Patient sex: F
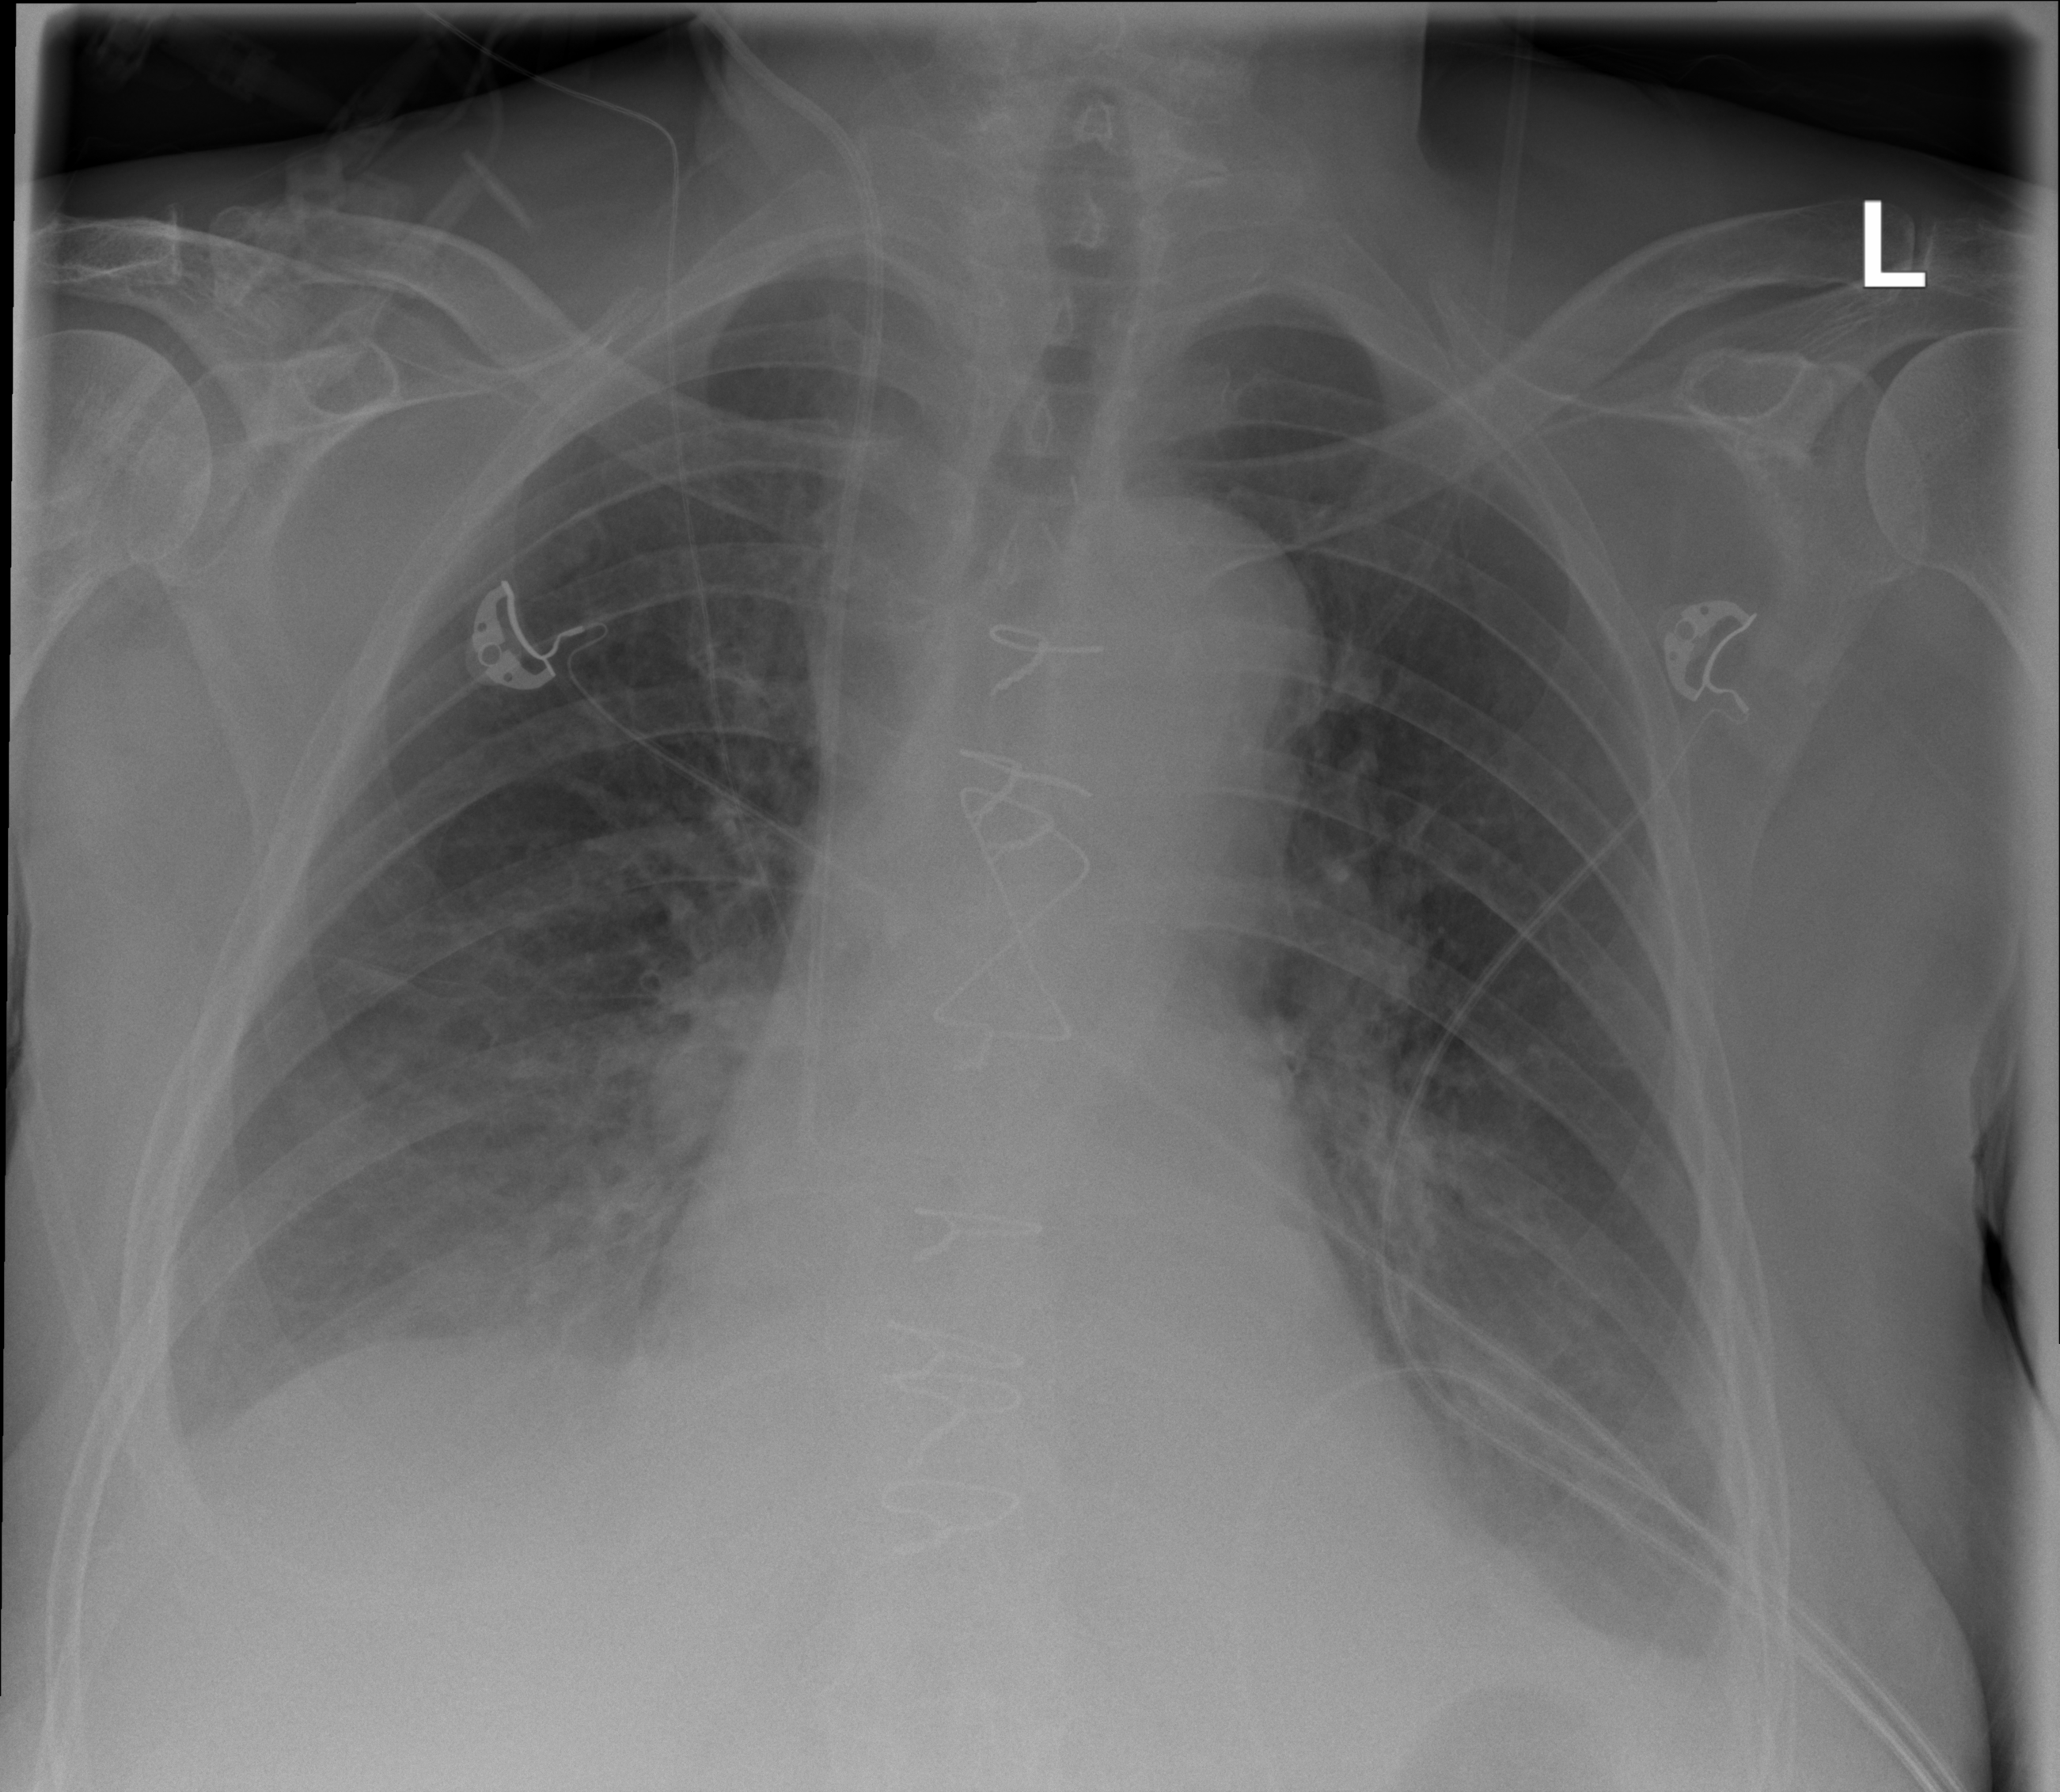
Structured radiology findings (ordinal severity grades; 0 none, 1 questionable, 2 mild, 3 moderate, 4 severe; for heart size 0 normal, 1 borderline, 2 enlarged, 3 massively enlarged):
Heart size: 2
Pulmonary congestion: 2
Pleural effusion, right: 2
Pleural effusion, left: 2
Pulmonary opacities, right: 0
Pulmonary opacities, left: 0
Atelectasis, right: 2
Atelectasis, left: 0